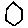
Label: hexagon